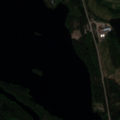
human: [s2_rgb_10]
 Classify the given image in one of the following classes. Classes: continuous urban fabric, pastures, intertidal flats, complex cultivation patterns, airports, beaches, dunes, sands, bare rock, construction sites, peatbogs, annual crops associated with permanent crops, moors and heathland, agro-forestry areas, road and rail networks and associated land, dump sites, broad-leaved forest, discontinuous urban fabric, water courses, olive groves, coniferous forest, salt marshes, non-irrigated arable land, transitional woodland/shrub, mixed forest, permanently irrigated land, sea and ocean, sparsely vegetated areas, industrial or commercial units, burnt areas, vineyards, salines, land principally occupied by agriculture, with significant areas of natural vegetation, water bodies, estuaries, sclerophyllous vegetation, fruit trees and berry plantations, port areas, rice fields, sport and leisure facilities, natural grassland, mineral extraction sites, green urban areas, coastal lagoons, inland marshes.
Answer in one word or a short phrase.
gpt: non-irrigated arable land, coniferous forest, mixed forest, water bodies